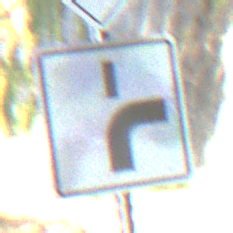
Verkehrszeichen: VerlaufVorfahrtsstrasse8
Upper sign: Vorfahrtsstrasse
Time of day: Midday
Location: Outdoor (Urban)
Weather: Clear
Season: NotSpecified
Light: Natural